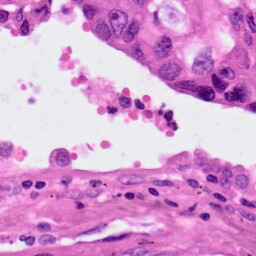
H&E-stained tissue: Lung